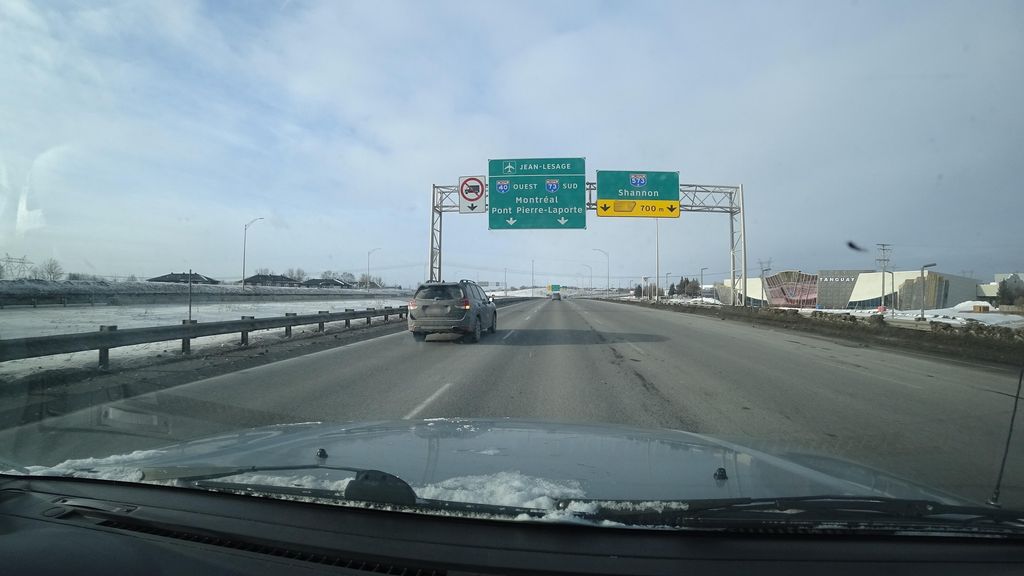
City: quebec_city